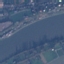
Label: River